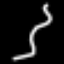
Label: squiggle